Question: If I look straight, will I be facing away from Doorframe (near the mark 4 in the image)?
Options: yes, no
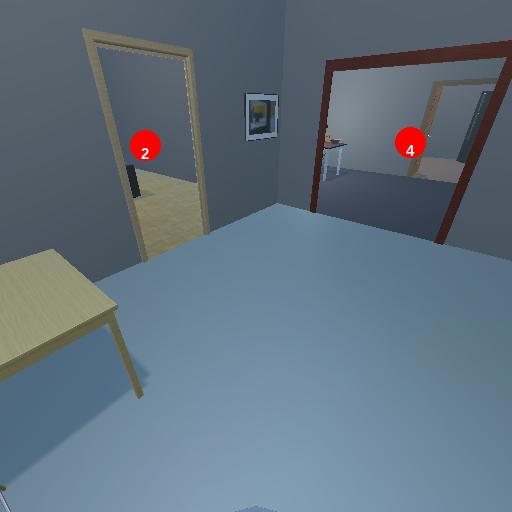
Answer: yes